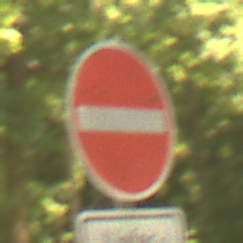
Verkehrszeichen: VerbotDerEinfahrt
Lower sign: BesondereFahrzeugeUndTransportgueter5
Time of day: Midday
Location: Outdoor (Nature)
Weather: PartlyCloudy
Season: NotSpecified
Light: Natural